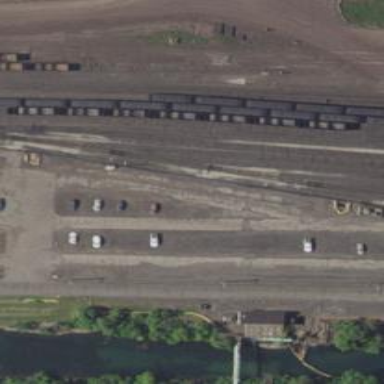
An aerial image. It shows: Railway spur service.